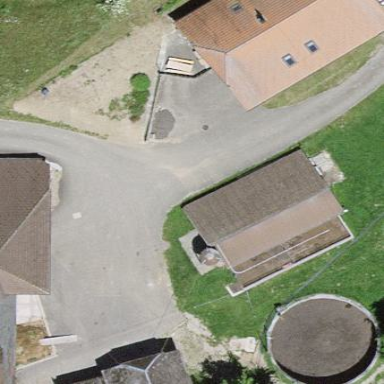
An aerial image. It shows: Sty building.